Question: Like the title says I'm trying to add numbers consecutively. Here's an example:

I'm preatty sure there's a data structure for this but don't remember what it's called. Any help is greatly appreciated. Thanks.
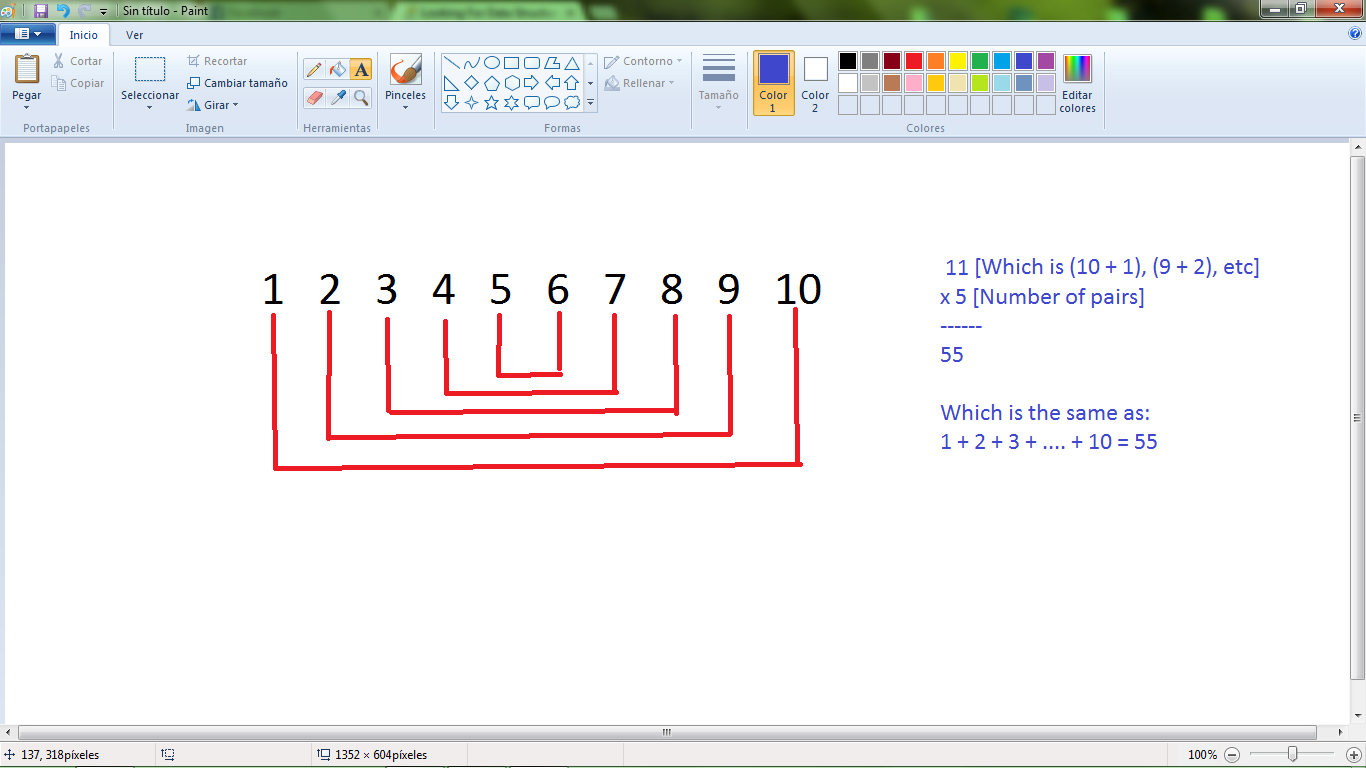
Answer: I think this is more of a math question than a data structures question. :-)
The sum of the numbers 1 + 2 + ... + n is equal to n(n + 1) / 2. This number is called the nth <URL>.
Hope this helps!